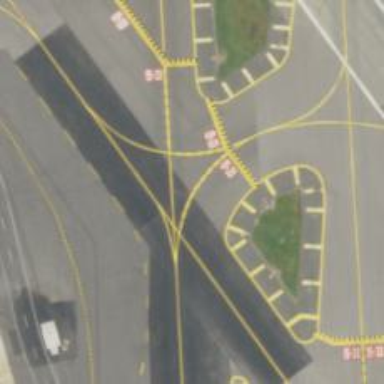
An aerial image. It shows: Image of taxiway at airport.